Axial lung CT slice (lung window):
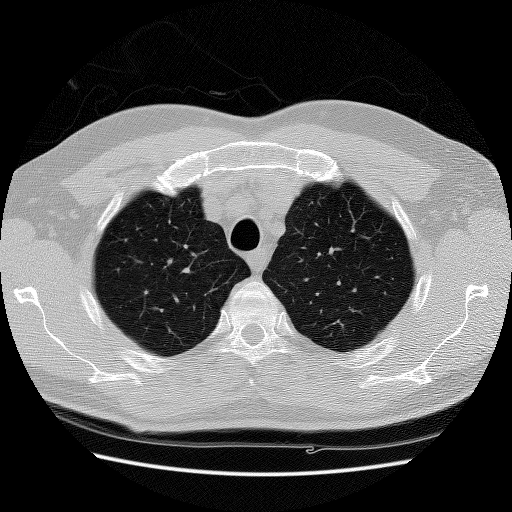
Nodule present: no